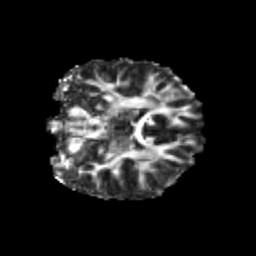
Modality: FA
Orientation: coronal
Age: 19
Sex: male
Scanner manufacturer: siemens
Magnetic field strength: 3 T
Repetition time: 3.5 s
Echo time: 0.113 s